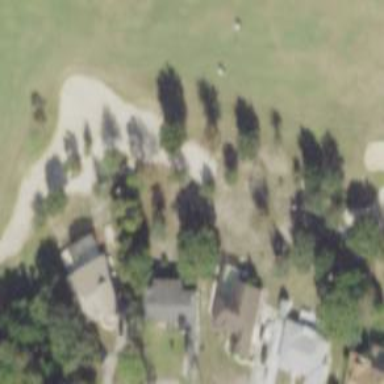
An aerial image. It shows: Grassy area designated as golf fairway.